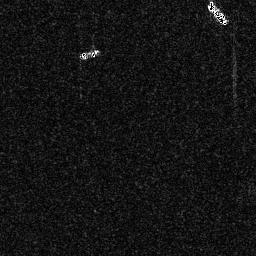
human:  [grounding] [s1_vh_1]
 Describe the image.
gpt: In the satellite image, there is  <ref>1 small ship </ref> <box>[[30, 17, 38, 23, 0]]</box> located at top,  <ref>1 medium ship </ref> <box>[[80, 0, 89, 9, 0]]</box> located at top right.